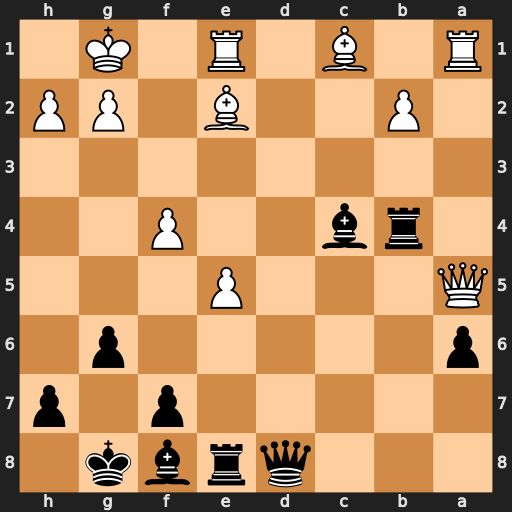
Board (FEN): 3qrbk1/5p1p/p5p1/Q3P3/1rb2P2/8/1P2B1PP/R1B1R1K1
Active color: b
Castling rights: -
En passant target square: -
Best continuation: Qd4+ Kh1 Bxe2